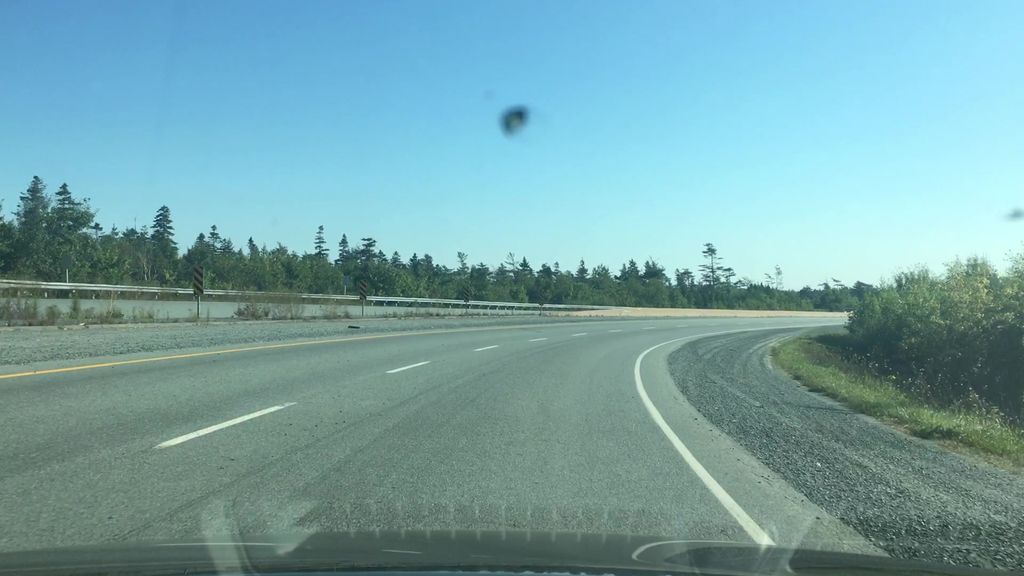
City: halifax